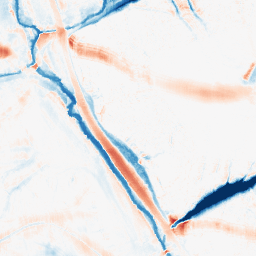
Category: morphological
Decomposition family: morphological_ellipse
Decomposition parameters: operation: average
width: 30
height: 20
Upsampling method: regularized
Upsampling parameters: scale: 4
lambda_reg: 0.001
Upsampling scale: 4